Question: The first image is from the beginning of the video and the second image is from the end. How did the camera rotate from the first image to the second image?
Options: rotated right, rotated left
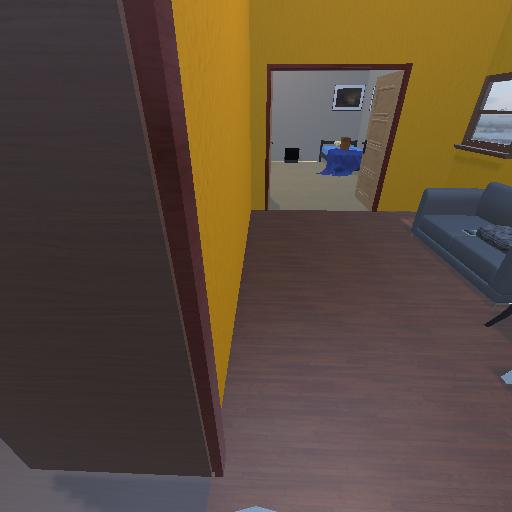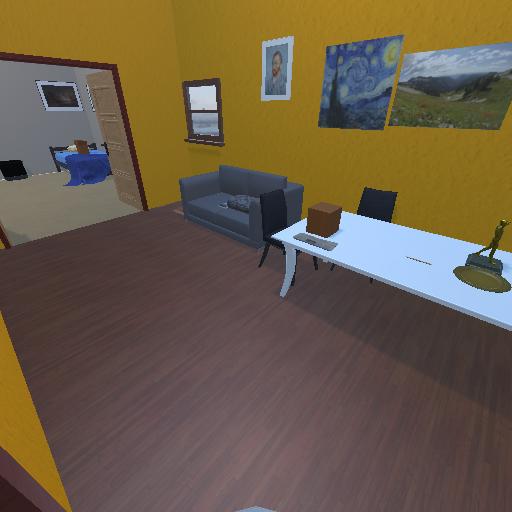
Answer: rotated right